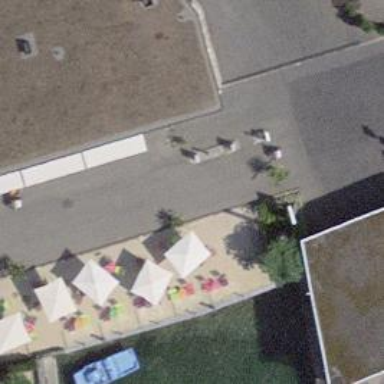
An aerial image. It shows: Bollard.